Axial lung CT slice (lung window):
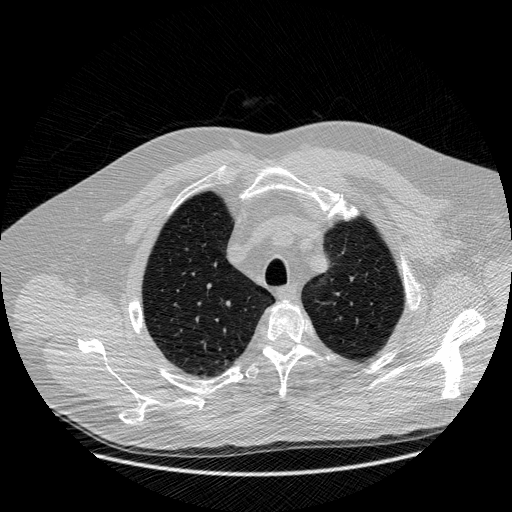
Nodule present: no